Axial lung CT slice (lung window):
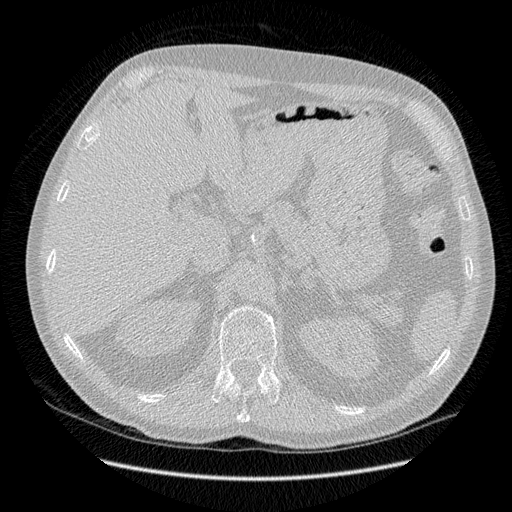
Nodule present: no